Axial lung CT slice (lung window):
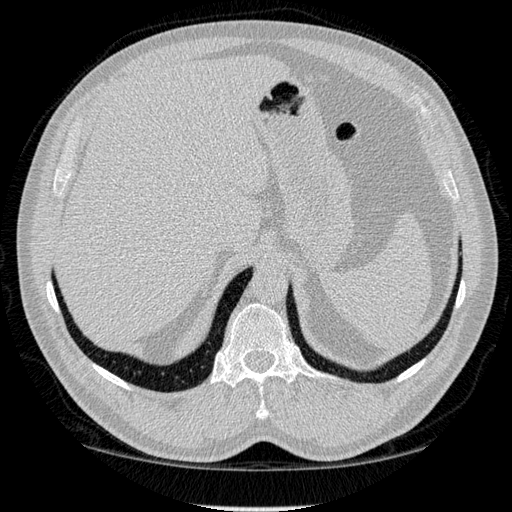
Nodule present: no